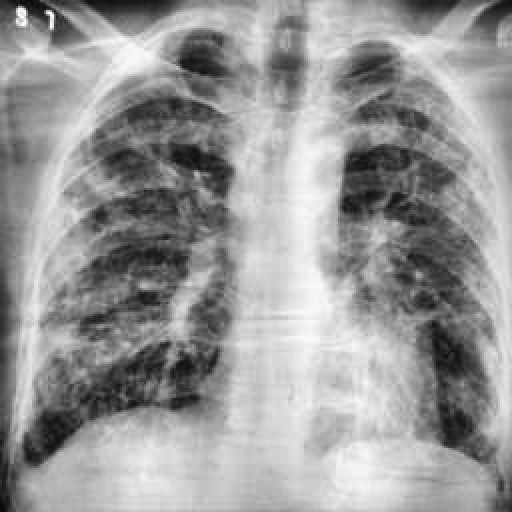
Finding: TUBERCULOSIS